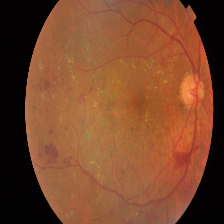
Diabetic retinopathy grade: Proliferative DR